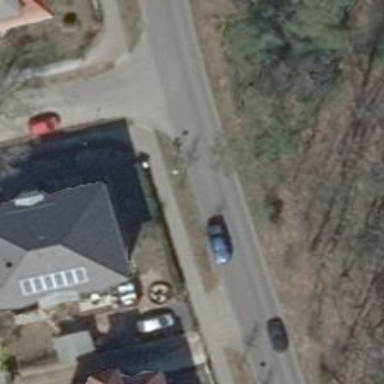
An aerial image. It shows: Sidewalk.